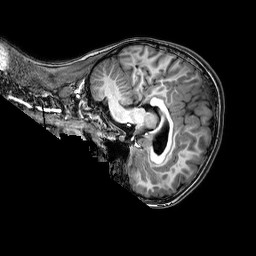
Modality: T1w
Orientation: sagittal
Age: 13
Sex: female
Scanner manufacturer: philips
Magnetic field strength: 3 T
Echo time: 0.0038 s